Field crop: maize
Growth stage: 1
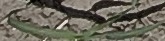
Species: sorghum